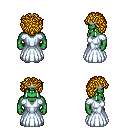
a pixel art fantasy rpg character, male body template, orc, green skin, underdress, gold greaves, blonde curly afro hairstyle, silver tiara, white slippers, four views (front, back, left, right), 2x2 character sprite sheet, small pixel art, hard edges, no anti-aliasing